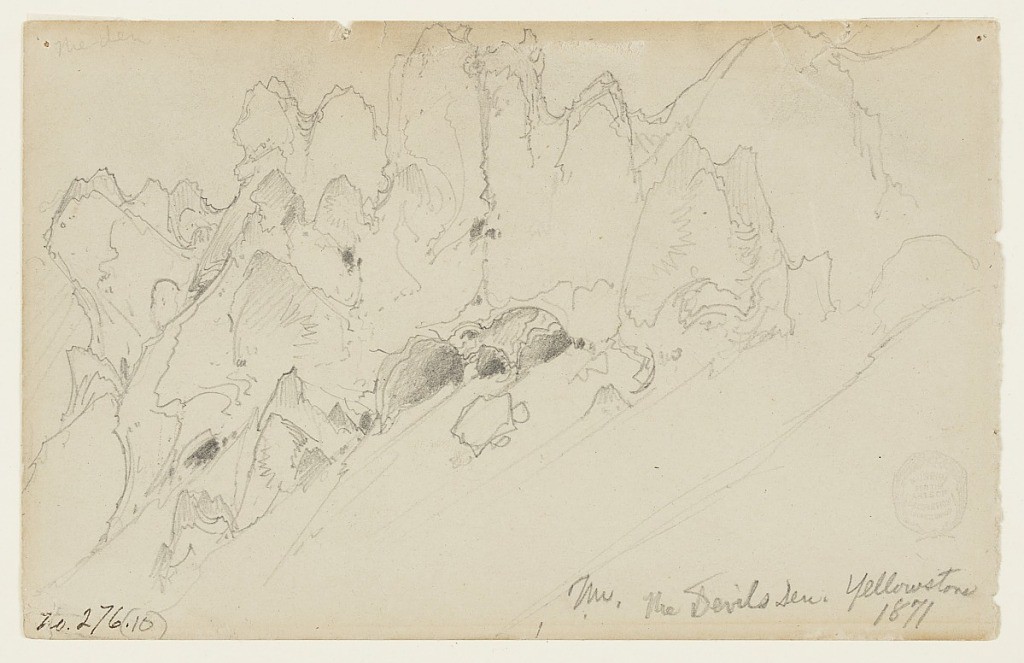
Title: The Devil's Den, Yellowstone
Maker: Thomas Moran, American, b. Britain, 1837–1926
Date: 1871
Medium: Recto and verso: Graphite on gray paper.
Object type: Drawing
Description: Recto: Horizontal view of the gorge at Devil's Den, Yellowstone.
Verso, in opposite direrection: View of same gorge.